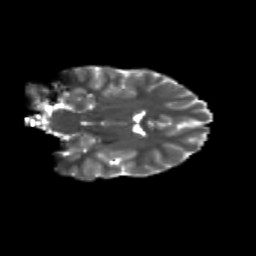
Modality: T2w
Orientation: coronal
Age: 10
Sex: female
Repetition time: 9.512 s
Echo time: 0.089 s